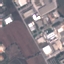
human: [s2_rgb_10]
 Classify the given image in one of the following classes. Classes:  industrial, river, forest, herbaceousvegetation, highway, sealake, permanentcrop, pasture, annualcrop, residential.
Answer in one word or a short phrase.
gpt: Industrial